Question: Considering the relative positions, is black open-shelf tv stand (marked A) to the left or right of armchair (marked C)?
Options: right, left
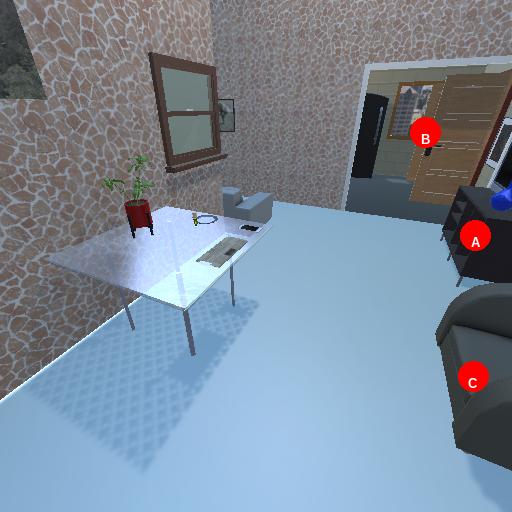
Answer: right